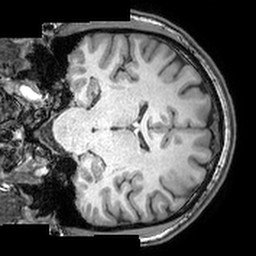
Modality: T1w
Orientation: coronal
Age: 37
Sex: male
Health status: healthy
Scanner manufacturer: philips
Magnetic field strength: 3 T
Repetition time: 0.007219 s
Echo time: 0.003262 s